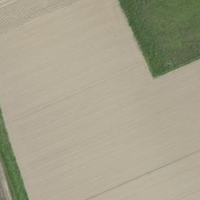
EUNIS habitat code: 52
Species observed at this site:
Cornus sanguinea